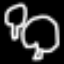
Label: mushroom